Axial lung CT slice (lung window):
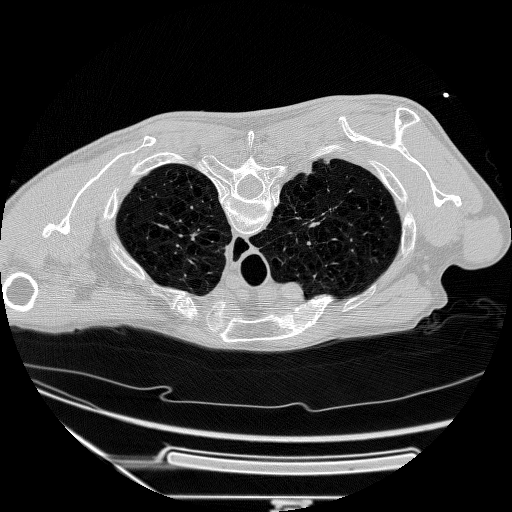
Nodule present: no